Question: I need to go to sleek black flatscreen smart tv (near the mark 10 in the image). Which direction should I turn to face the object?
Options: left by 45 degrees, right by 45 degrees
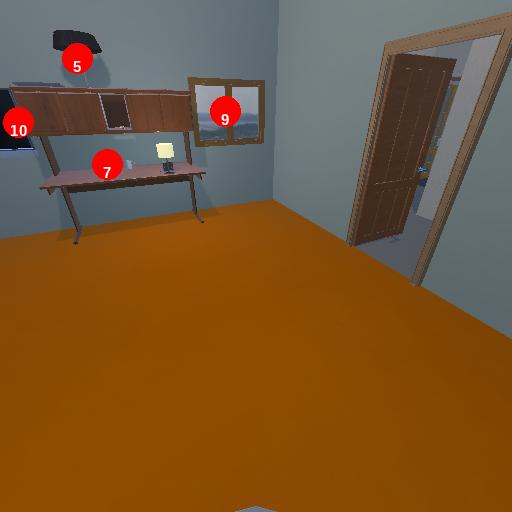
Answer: left by 45 degrees